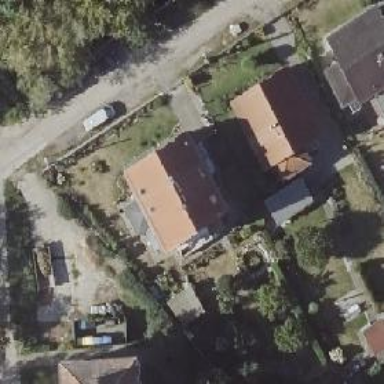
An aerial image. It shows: Detached building.